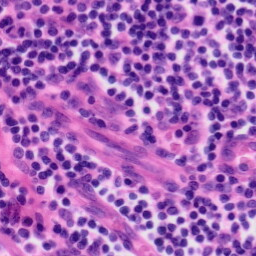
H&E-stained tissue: Tonsil